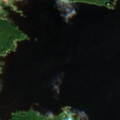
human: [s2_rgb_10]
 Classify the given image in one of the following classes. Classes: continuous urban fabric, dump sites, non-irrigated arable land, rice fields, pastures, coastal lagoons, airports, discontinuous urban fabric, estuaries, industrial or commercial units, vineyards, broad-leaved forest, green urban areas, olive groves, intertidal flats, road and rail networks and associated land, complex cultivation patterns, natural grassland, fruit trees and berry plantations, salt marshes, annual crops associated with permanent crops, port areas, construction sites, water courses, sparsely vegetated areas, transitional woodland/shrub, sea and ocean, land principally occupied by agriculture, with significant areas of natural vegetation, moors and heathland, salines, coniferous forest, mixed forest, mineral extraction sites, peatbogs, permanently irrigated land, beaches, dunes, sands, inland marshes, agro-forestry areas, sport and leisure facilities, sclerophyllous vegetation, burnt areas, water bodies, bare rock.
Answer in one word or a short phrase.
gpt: land principally occupied by agriculture, with significant areas of natural vegetation, mixed forest, water bodies